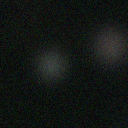
Screen state: off